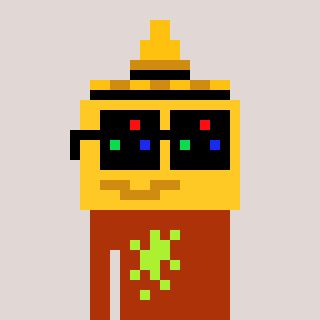
a pixel art character with square black sunglasses, a mustard-shaped head and a hotbrown-colored body on a warm background